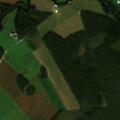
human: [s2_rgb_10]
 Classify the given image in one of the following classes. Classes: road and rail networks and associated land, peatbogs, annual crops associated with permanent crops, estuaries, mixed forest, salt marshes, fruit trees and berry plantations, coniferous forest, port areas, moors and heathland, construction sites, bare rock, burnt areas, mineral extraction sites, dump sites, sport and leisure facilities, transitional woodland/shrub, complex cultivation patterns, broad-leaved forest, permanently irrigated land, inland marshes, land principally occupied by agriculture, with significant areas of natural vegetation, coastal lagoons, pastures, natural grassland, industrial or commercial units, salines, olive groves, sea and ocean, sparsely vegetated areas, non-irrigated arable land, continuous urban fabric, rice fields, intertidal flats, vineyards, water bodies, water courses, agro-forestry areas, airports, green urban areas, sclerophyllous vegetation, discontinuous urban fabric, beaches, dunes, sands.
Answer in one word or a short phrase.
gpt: non-irrigated arable land, land principally occupied by agriculture, with significant areas of natural vegetation, coniferous forest, transitional woodland/shrub